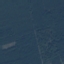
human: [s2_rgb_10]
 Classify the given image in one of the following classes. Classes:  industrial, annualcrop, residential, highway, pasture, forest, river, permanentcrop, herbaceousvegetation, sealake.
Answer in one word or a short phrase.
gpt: Forest